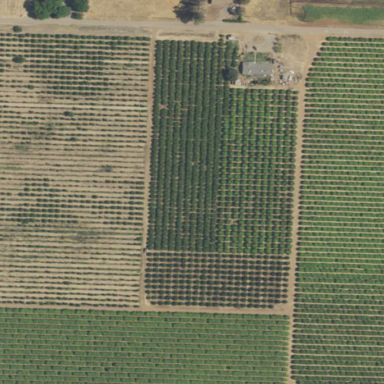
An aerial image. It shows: Orange orchard with rows of orange trees.